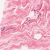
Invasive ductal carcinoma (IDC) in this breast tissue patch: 0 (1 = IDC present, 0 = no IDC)